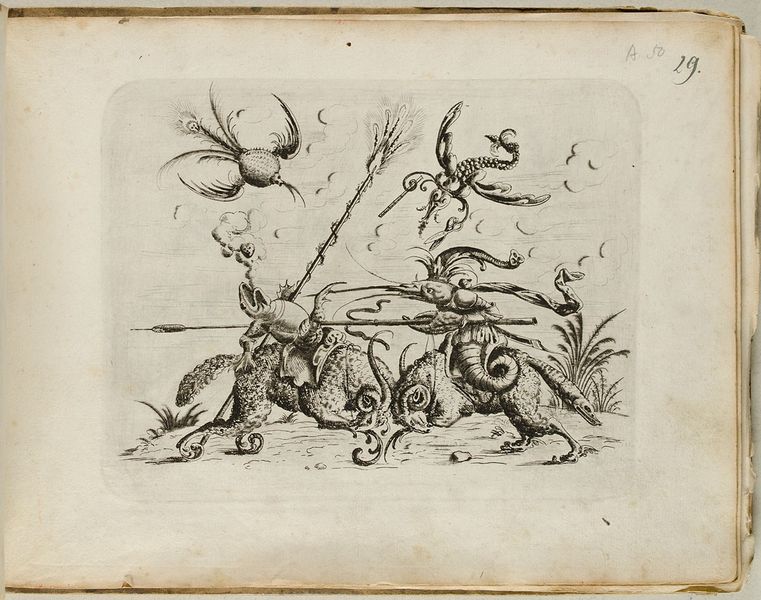
Titel: Zwei sich bekämpfende groteske Figuren, Blatt aus dem 'Neuw Grotteßken Buch'
Künstler: Christoph Jamnitzer
Standort: Hamburg
Institution: Museum für Kunst und Gewerbe Hamburg
Schlagwörter: kampf, tiere, federn, stein, tod, vögel, pflanzen, reiter, reiten, papier, grafik, graphik, lanze, ornamente, fotografie, photographie, hummer, schere, druckgraphik, druckgrafik, radierung, schwert, gestalten, fabelwesen, stiere, ungeheuer, frosch, monster, groteske, widder, wasserzeichen, fabeltier, fabeltiere, zwitterwesen, monstrum, reiterbildnis, knorpelwerk, reproduktionen, druckerzeugnisse, ornamentstich, vorlageblätter, rana, phantasietriere, hörner